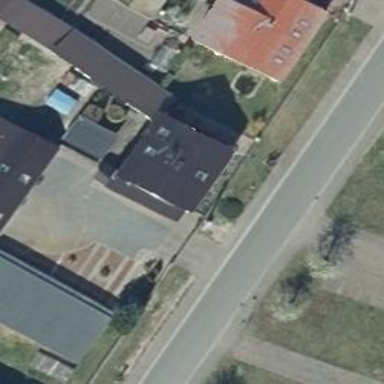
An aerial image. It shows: Gabled house with black roof. The roof is oriented along the building.